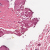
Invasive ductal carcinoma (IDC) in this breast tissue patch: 0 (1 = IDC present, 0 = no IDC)